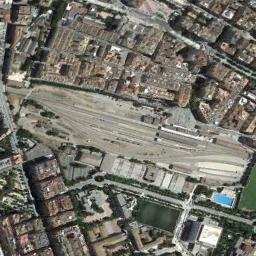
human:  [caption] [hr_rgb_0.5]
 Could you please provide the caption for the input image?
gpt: The railway station is next to some buildings .

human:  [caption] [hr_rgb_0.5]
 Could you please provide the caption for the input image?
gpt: The railway station with lots of railways is surrounded by a residential area .

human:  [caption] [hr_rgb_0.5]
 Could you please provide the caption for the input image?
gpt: A well-equipped railway station in a crowded city .

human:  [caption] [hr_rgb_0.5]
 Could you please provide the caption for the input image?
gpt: There are many buildings of different shapes beside the railway station .

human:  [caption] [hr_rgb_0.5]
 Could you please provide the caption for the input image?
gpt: There are many brown buildings around the railway station .